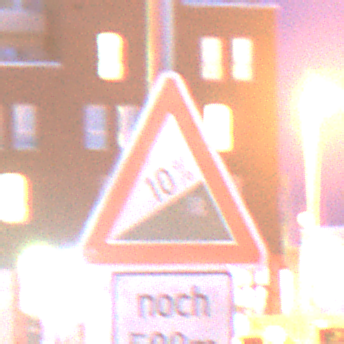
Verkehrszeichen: Steigung10
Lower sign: LaengeEinerStrecke3
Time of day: Night
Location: Outdoor (Urban)
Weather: PartlyCloudy
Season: NotSpecified
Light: Artificial